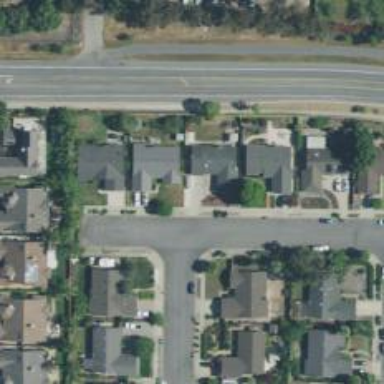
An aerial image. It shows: Driveway.